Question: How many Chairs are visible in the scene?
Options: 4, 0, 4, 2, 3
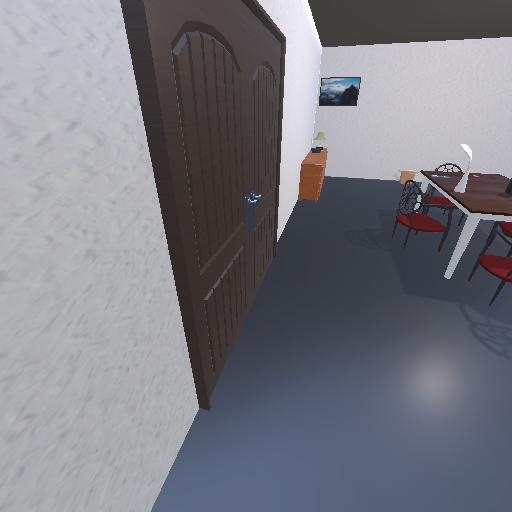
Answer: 4